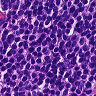
Metastatic tissue present: no